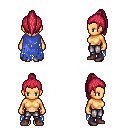
a pixel art fantasy rpg character, female body template, human, tanned skin, blue tattered cape, metal pants, ruby red long topknot hairstyle, maroon shoes, four views (front, back, left, right), 2x2 character sprite sheet, small pixel art, hard edges, no anti-aliasing